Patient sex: M
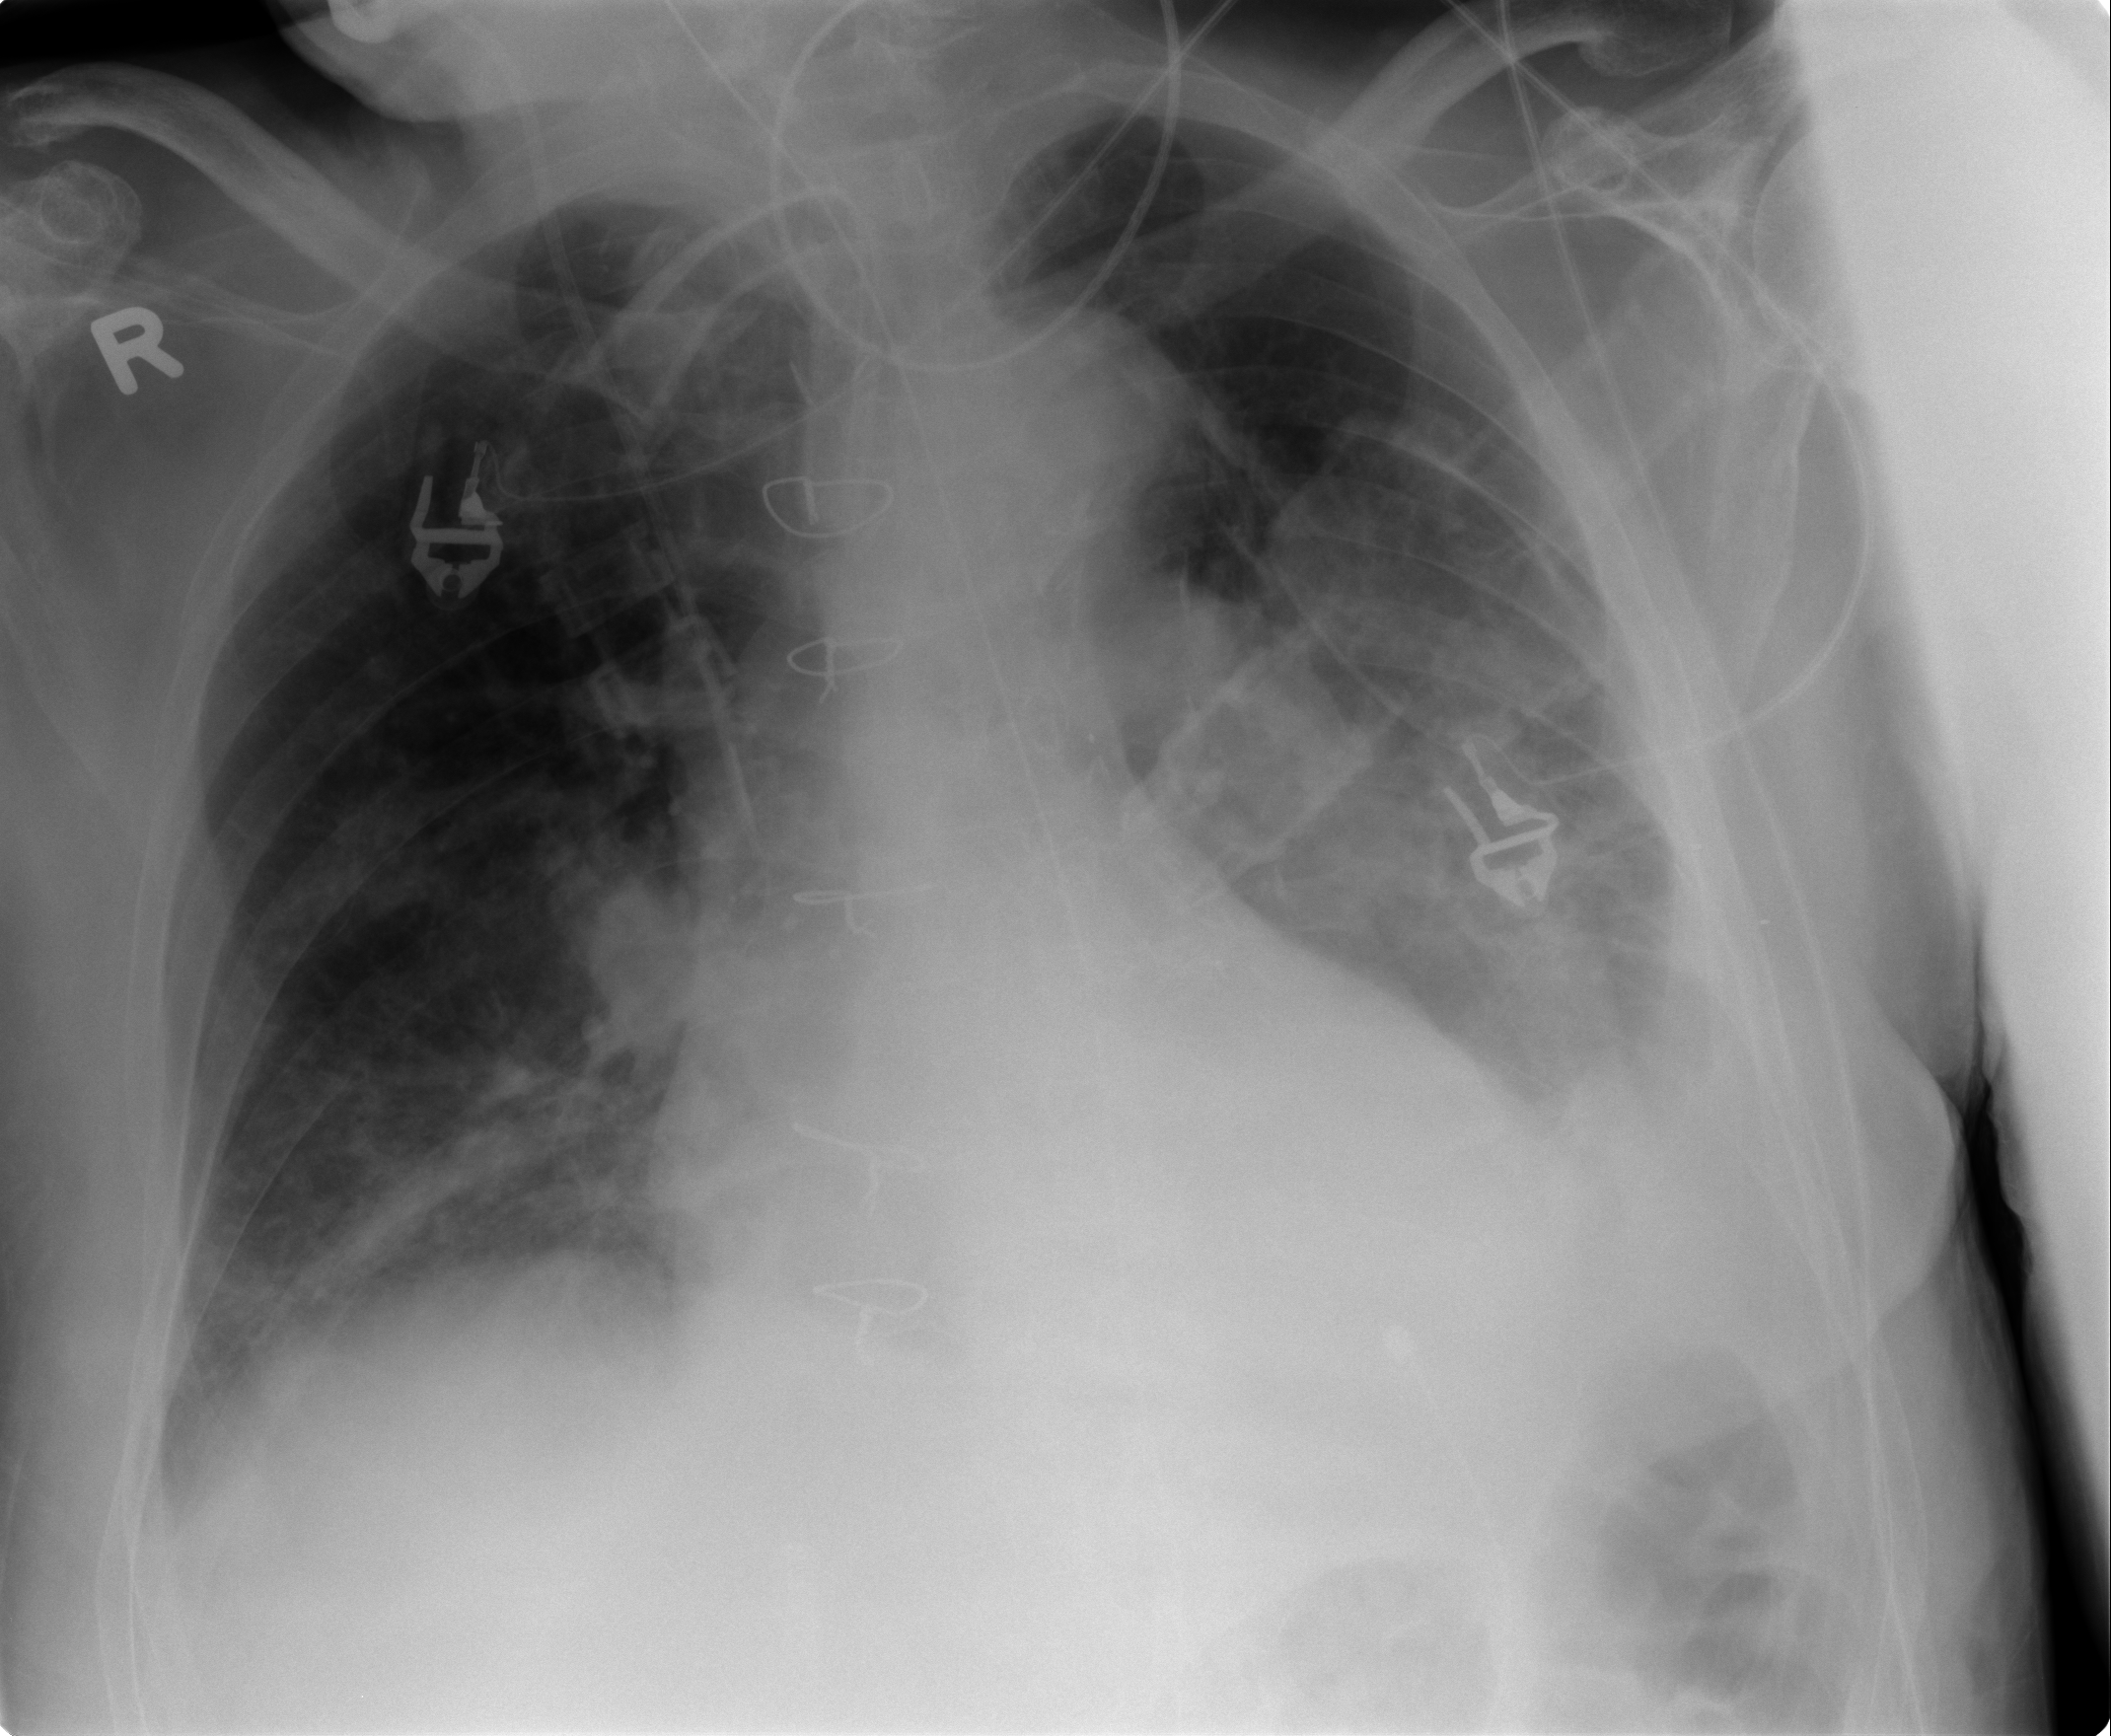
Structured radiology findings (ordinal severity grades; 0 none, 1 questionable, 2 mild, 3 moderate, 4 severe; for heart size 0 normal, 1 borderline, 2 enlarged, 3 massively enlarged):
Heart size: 2
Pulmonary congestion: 1
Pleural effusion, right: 0
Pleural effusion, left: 2
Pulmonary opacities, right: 2
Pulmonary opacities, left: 2
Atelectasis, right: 2
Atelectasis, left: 2